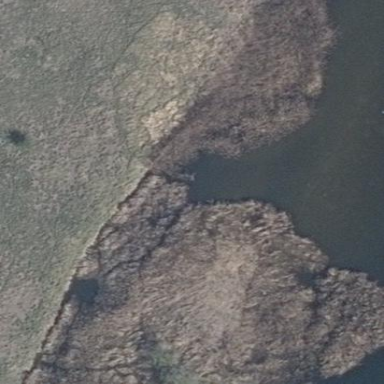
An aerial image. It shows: Reedbed in wetland area.